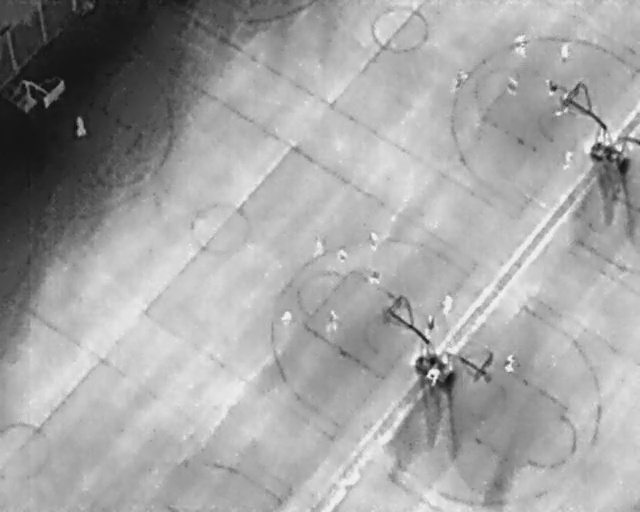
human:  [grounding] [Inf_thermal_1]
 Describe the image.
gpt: In the satellite image, there is  <ref>1 medium person </ref> <box>[[10, 23, 14, 25, 170]]</box> located at top left,  <ref>5 medium person </ref> <box>[[79, 7, 83, 10, 2], [86, 9, 89, 10, 9], [70, 14, 73, 16, 13], [78, 15, 81, 18, 6], [84, 15, 87, 18, 2]]</box> located at top right,  <ref>1 medium person </ref> <box>[[86, 30, 90, 31, 20]]</box> located at right,  <ref>8 medium person </ref> <box>[[56, 46, 60, 48, 2], [52, 48, 54, 50, 2], [48, 47, 51, 49, 2], [57, 52, 59, 55, 2], [67, 58, 71, 60, 11], [65, 62, 68, 64, 4], [49, 61, 53, 63, 9], [43, 60, 45, 63, 2]]</box> located at center,  <ref>1 medium person </ref> <box>[[78, 69, 81, 72, 3]]</box> located at bottom right,  <ref>1 medium person </ref> <box>[[65, 72, 68, 75, 20]]</box> located at bottom.